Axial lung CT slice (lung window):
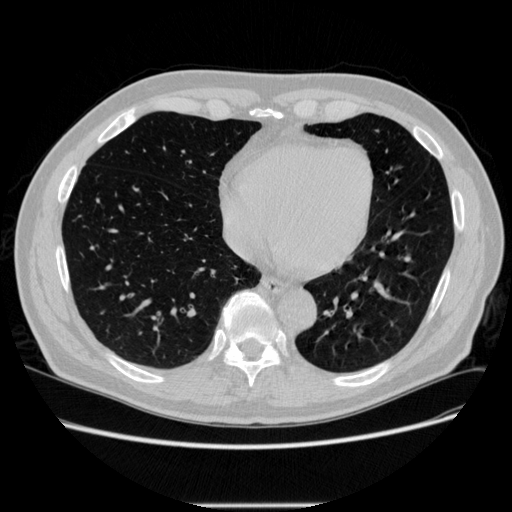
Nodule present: no